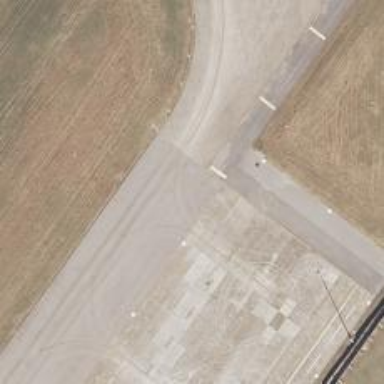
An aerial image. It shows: View of taxiway at the airport.